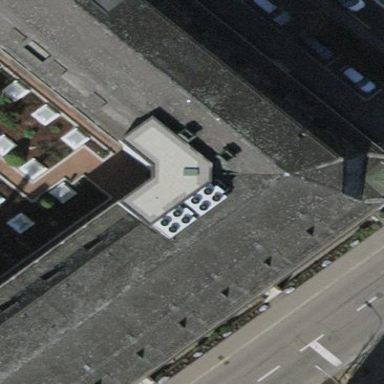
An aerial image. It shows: Government office building.